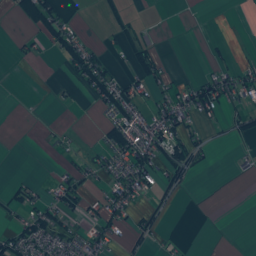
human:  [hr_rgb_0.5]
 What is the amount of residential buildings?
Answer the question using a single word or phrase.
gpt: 1952

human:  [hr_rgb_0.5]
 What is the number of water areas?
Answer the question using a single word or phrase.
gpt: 28

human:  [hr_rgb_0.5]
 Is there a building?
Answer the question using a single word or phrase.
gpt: yes

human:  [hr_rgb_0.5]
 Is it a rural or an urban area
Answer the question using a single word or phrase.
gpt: urban

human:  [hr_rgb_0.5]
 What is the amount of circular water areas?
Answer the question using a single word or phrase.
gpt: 4

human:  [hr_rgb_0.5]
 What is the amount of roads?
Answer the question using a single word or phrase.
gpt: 191

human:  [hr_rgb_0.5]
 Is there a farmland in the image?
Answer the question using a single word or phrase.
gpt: yes

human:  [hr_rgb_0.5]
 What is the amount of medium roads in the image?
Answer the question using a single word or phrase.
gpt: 0

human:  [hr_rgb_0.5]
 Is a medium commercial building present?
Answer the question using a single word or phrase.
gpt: yes

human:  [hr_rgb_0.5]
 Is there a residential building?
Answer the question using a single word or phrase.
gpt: yes

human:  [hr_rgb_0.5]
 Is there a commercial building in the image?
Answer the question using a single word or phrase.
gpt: yes

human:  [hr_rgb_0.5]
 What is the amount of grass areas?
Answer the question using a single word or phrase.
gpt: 178

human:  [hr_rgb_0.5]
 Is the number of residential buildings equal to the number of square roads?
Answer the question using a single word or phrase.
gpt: no

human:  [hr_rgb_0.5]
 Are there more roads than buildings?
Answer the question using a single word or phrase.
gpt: no

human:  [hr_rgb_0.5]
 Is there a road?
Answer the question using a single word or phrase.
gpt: yes

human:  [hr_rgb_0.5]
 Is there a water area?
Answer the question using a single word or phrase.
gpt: yes

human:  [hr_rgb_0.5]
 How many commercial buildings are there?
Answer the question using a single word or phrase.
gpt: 8

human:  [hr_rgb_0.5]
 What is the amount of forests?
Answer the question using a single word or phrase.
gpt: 99

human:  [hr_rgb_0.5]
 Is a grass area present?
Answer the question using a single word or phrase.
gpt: yes

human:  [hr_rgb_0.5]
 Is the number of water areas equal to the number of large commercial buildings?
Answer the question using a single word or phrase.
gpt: no

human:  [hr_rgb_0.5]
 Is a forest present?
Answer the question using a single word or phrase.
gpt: yes

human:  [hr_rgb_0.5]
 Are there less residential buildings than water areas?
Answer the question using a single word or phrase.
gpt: no

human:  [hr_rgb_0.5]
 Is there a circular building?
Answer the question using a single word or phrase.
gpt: yes

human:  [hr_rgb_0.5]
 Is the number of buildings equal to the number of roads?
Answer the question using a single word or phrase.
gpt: no

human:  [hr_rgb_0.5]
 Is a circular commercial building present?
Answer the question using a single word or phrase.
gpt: no

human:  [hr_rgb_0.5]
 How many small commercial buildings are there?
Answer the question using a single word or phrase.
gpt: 7

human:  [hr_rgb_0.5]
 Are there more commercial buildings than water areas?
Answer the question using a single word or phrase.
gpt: no

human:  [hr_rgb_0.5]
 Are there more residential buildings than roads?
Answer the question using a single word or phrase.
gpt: yes

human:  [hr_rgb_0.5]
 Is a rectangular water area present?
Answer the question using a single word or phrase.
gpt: yes

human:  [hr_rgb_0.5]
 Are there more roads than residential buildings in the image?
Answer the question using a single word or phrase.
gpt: no

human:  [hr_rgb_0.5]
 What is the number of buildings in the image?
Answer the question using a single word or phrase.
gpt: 1966

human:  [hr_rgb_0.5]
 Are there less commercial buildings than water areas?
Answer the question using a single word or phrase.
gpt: yes

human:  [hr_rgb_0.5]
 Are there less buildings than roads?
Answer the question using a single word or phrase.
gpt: no

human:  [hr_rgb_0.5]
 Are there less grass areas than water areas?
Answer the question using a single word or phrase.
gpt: no

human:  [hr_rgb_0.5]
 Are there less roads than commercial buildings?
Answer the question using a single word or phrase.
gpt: no

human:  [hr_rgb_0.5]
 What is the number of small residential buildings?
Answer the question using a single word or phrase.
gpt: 1934

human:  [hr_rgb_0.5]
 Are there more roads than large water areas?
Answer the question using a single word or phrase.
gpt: yes

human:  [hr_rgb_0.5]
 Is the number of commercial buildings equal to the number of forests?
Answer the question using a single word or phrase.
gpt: no

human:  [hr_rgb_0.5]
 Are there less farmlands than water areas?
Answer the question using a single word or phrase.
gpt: no

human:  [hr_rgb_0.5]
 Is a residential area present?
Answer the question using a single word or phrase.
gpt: yes

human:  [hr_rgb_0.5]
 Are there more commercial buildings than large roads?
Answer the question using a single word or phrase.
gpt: yes

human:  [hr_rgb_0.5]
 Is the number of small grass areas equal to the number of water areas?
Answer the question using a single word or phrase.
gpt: no

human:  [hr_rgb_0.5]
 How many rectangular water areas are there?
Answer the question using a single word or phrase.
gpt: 5

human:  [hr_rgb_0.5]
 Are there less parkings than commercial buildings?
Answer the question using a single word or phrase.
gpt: yes

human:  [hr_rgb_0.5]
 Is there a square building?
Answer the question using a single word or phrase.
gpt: yes

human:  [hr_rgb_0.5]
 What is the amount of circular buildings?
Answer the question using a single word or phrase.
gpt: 2

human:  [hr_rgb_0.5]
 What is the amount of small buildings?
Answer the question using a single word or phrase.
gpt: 1947

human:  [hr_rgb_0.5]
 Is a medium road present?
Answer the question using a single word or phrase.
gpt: no

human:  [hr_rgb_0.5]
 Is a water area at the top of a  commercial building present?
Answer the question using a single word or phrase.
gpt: yes

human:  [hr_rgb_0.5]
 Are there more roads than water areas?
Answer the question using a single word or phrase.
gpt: yes

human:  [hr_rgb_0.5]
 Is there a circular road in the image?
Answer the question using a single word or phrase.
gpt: no

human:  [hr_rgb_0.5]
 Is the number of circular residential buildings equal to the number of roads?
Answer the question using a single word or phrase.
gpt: no

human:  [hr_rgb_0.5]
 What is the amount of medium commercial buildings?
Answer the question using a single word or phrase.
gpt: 1

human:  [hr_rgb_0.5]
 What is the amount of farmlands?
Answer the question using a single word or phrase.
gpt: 69

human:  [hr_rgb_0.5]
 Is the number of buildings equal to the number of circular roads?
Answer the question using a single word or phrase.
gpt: no

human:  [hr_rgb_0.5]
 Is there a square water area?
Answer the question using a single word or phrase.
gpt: yes

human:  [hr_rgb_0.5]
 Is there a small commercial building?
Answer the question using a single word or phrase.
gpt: yes

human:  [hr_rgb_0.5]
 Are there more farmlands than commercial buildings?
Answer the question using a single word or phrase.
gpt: yes

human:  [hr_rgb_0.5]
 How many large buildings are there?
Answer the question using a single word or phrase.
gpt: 1

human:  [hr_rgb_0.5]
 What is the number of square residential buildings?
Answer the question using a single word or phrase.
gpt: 2

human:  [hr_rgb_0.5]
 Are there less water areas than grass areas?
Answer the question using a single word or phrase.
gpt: yes

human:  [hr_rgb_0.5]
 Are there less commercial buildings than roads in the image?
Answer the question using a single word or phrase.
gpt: yes

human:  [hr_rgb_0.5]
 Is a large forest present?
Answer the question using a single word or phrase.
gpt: yes

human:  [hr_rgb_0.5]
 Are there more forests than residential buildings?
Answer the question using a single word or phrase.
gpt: no